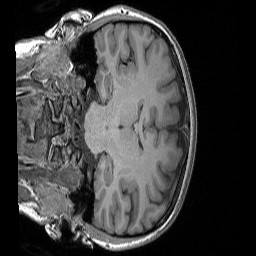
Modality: T1w
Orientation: coronal
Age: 18
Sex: female
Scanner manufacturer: siemens
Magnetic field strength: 3 T
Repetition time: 1.9 s
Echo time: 0.00302 s